Question: Using Firemonkey XE2 , I was able to use the 'TCube' component to create a cubed map, But I am now wanting a hexagon map. There was no option for a 3d hexagon shape i could find. I figured you could create a 'THex' similar to the 'TCube' but I have not been able to do this or even get close. Can anyone supply a sample of doing this?
The shape I'm looking for is a <URL>.

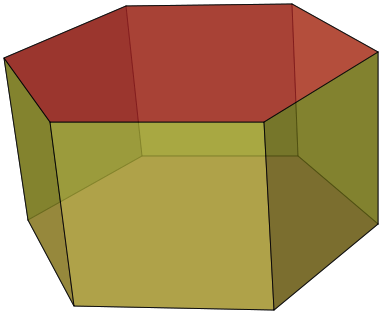
Answer: I am doing the same thing that you are doing and developing a strategic game with a hexagon map in Delphi.
You have the object that you need in Delphi itself and that is <URL>.
You should (12 is default for this object) and that is all you need to have the object that you want.
for implementing your map I suggest you to check this link as well.
<URL>
good luck.